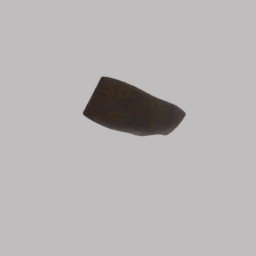
Label: nature